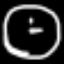
Label: clock